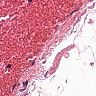
Metastatic tissue present: no